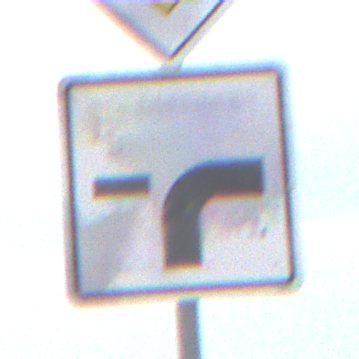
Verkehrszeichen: VerlaufVorfahrtsstrasse9
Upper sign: Vorfahrtsstrasse
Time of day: SunriseSunset
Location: Outdoor (Nature)
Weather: PartlyCloudy
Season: NotSpecified
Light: Natural